Interaction volume radius: 5 \u00c5
Interaction volume height: 25 \u00c5
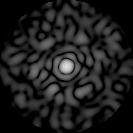
Disorder parameter: 0.7868